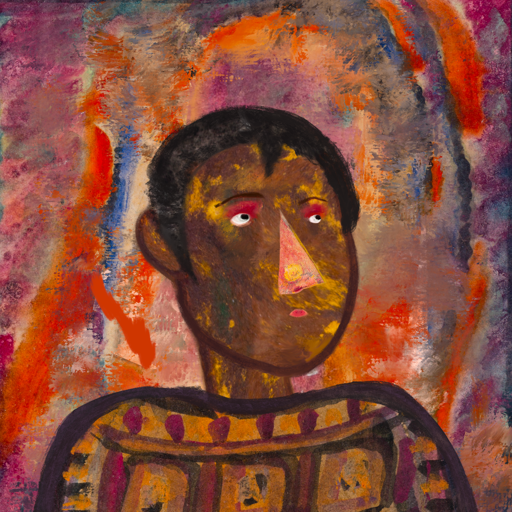
Background: Experience, Head And Neck Side: Comrade, Face Side: Irani, Bust: Doll, Hair Side: Roy_Bahadur, Head Accessory: Blank, Second Necklace: Blank, Necklace: Blank, Baby: Blank